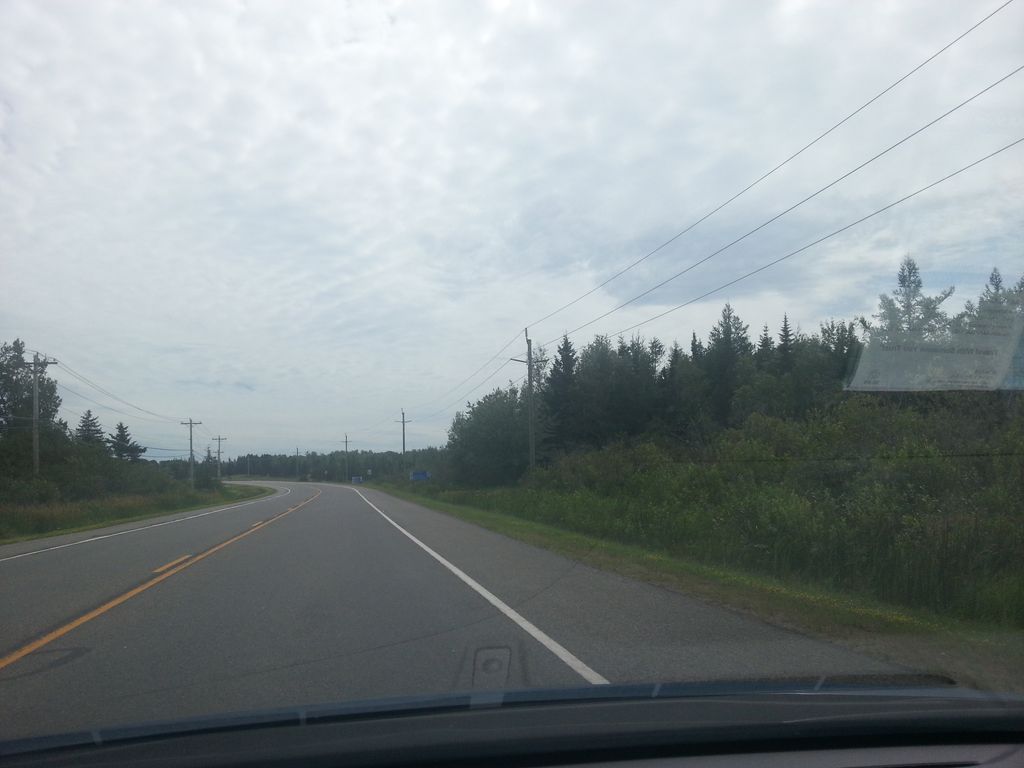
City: charlottetown